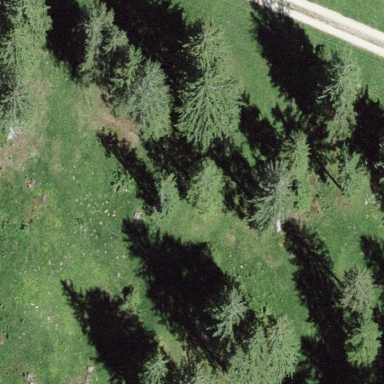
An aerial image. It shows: Beautiful woodland area.